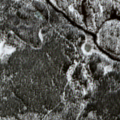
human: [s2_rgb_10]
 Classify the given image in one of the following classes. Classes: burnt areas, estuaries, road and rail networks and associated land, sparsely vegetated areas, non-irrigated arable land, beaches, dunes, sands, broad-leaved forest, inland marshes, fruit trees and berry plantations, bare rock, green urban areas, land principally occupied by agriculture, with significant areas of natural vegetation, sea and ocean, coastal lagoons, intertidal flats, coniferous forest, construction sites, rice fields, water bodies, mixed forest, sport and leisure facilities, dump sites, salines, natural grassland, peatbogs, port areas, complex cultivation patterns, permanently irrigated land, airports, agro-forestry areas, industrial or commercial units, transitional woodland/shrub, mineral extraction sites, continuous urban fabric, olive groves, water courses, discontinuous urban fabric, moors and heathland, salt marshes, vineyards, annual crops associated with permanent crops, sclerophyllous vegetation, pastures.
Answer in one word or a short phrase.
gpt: coniferous forest, transitional woodland/shrub, peatbogs